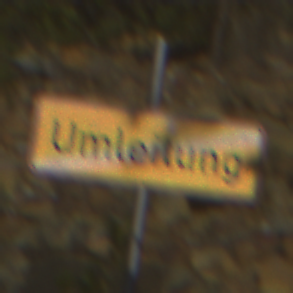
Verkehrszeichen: EndeDerUmleitungsankuendigung
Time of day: MorningAfternoon
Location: Outdoor (RoadRail)
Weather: PartlyCloudy
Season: NotSpecified
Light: Natural